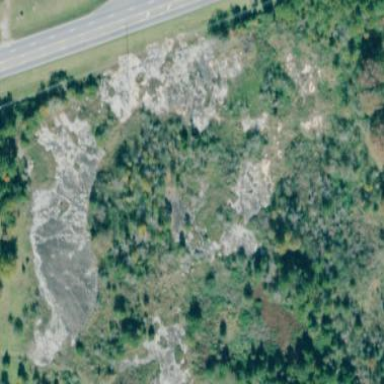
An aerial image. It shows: Natural scree.